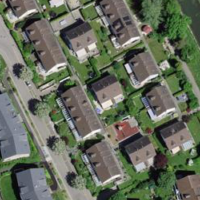
EUNIS habitat code: 54
Species observed at this site:
Ajuga reptans